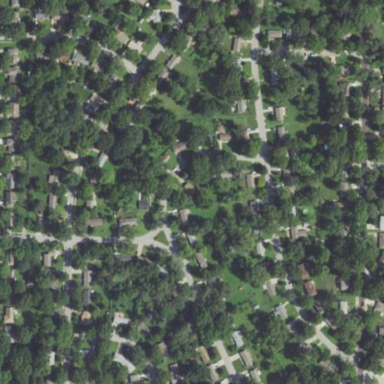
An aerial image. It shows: Single-family residential area.